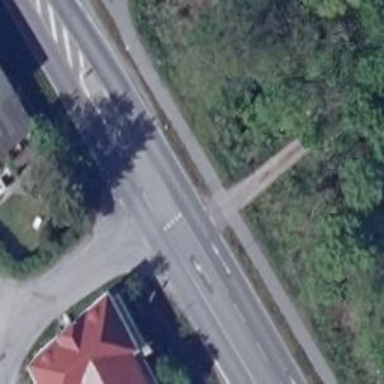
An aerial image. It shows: Primary road with asphalt surface.